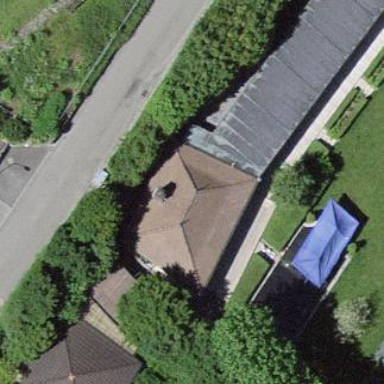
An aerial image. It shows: Shed.